Field crop: maize
Growth stage: 2
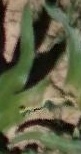
Species: maize